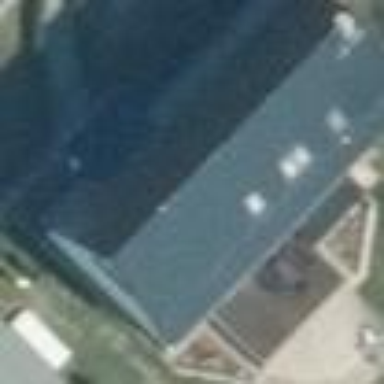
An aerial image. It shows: Building.